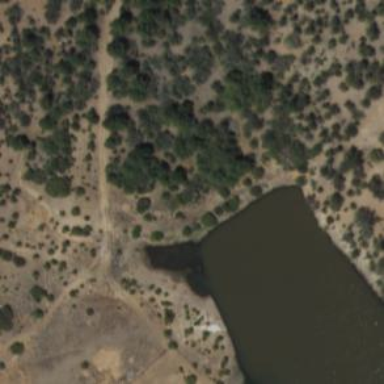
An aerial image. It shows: Reservoir.